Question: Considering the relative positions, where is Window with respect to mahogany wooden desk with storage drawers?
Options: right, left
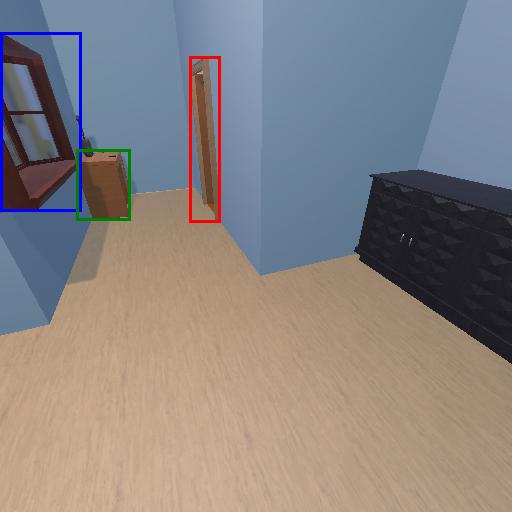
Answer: right